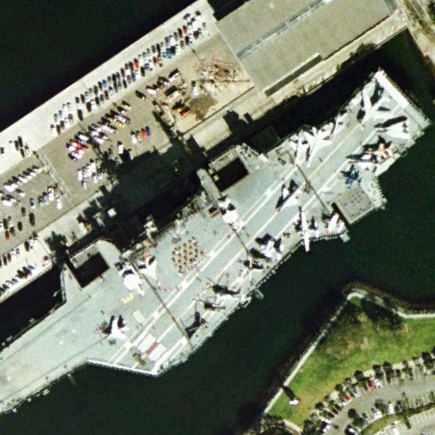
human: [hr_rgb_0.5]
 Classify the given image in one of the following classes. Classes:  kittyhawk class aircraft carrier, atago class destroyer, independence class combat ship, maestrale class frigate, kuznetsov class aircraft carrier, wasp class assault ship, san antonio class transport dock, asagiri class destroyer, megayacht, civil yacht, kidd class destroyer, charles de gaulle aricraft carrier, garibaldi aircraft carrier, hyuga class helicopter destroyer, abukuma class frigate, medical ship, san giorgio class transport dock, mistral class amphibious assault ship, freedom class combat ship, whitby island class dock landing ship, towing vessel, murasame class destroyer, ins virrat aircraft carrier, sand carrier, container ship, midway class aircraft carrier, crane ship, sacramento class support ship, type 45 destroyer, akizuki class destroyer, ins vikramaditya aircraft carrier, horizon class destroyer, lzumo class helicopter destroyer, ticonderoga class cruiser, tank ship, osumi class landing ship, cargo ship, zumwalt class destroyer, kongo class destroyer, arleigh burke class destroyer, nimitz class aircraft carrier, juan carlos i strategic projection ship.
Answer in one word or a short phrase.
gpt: Midway class aircraft carrier